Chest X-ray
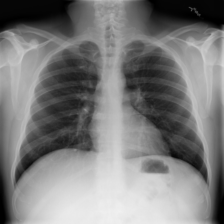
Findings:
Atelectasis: negative
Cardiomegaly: negative
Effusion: negative
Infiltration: negative
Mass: negative
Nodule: negative
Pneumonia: negative
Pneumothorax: negative
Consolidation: negative
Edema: negative
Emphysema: negative
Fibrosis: negative
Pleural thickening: negative
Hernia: negative